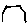
Label: hexagon